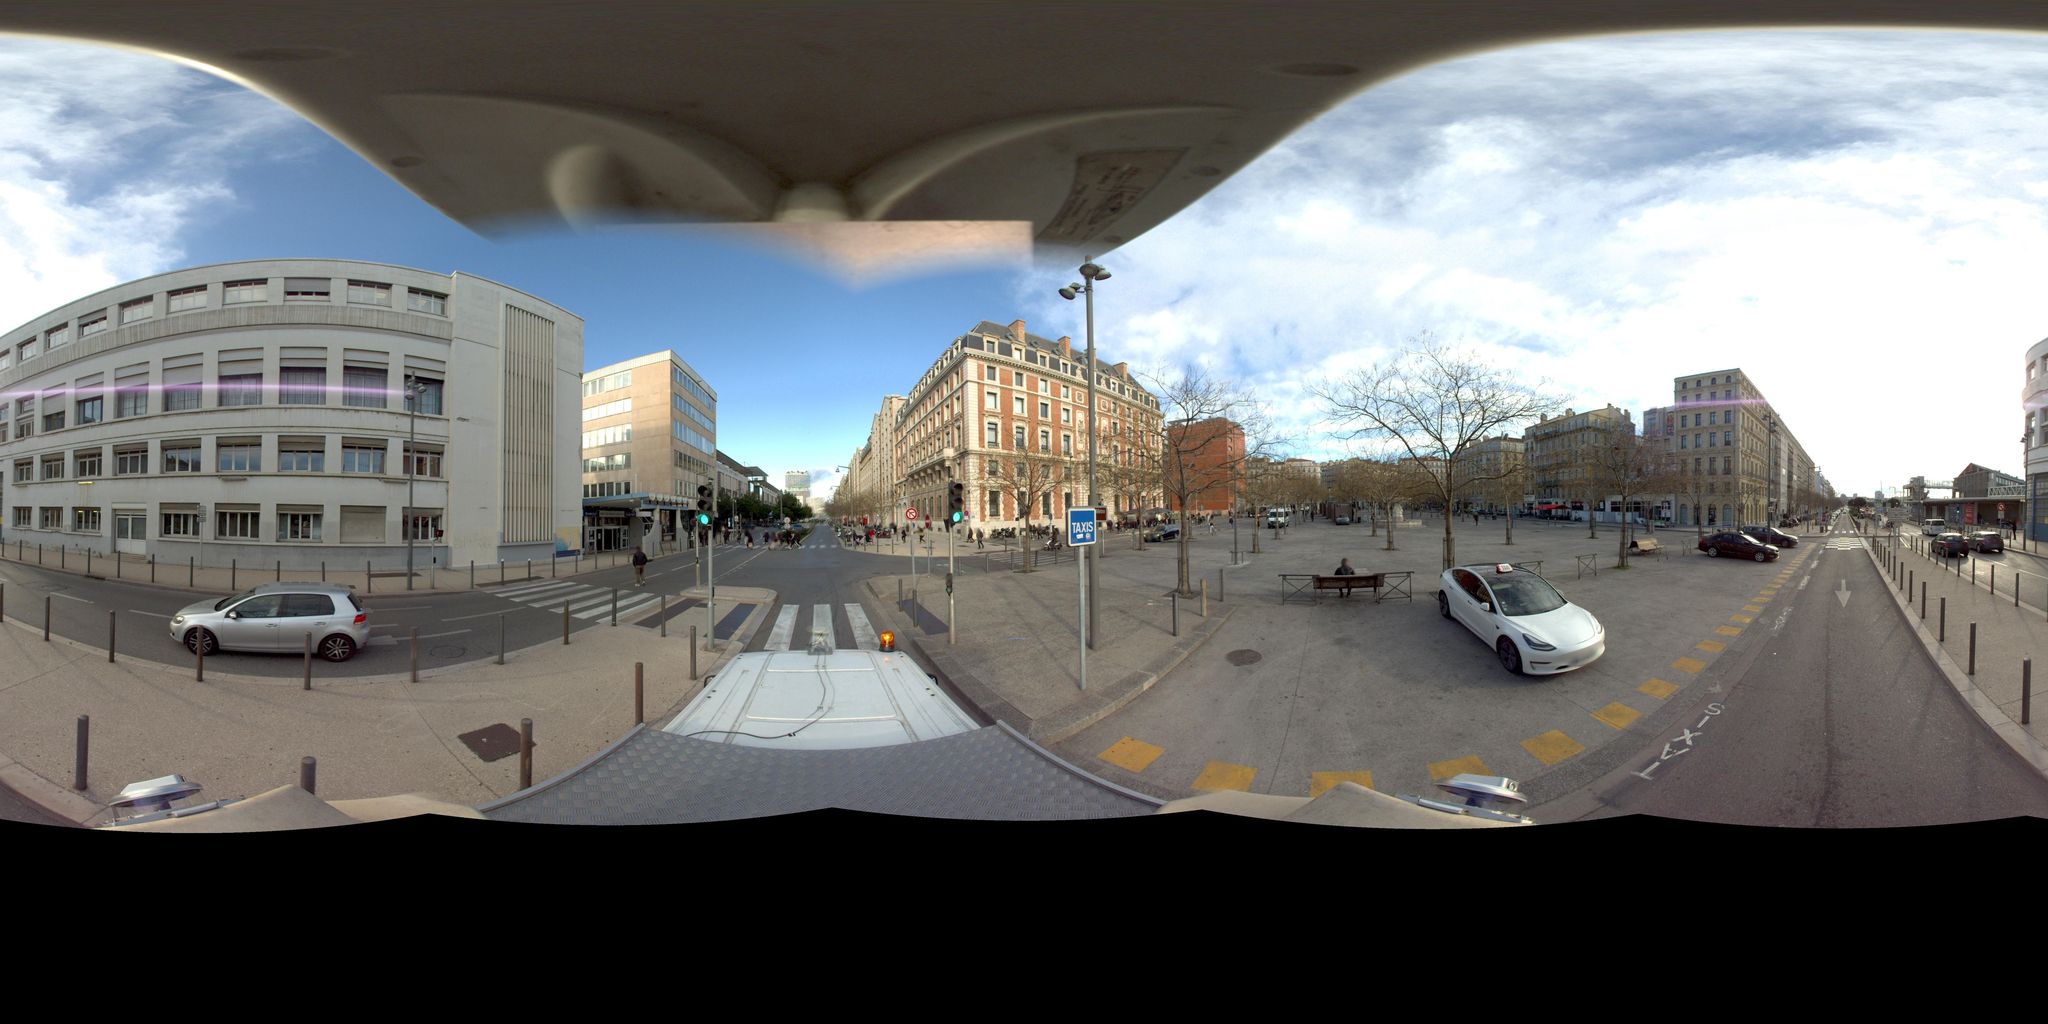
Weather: snowy
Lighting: day
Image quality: slightly poor
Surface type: cycling surface
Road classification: tertiary
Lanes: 2
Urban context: urban centre
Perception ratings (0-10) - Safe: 2.23, Lively: 4.94, Beautiful: 4.08, Boring: 6.81, Depressing: 4.08, Wealthy: 5.65